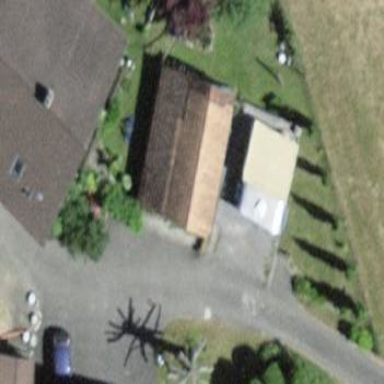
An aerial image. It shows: Barn.